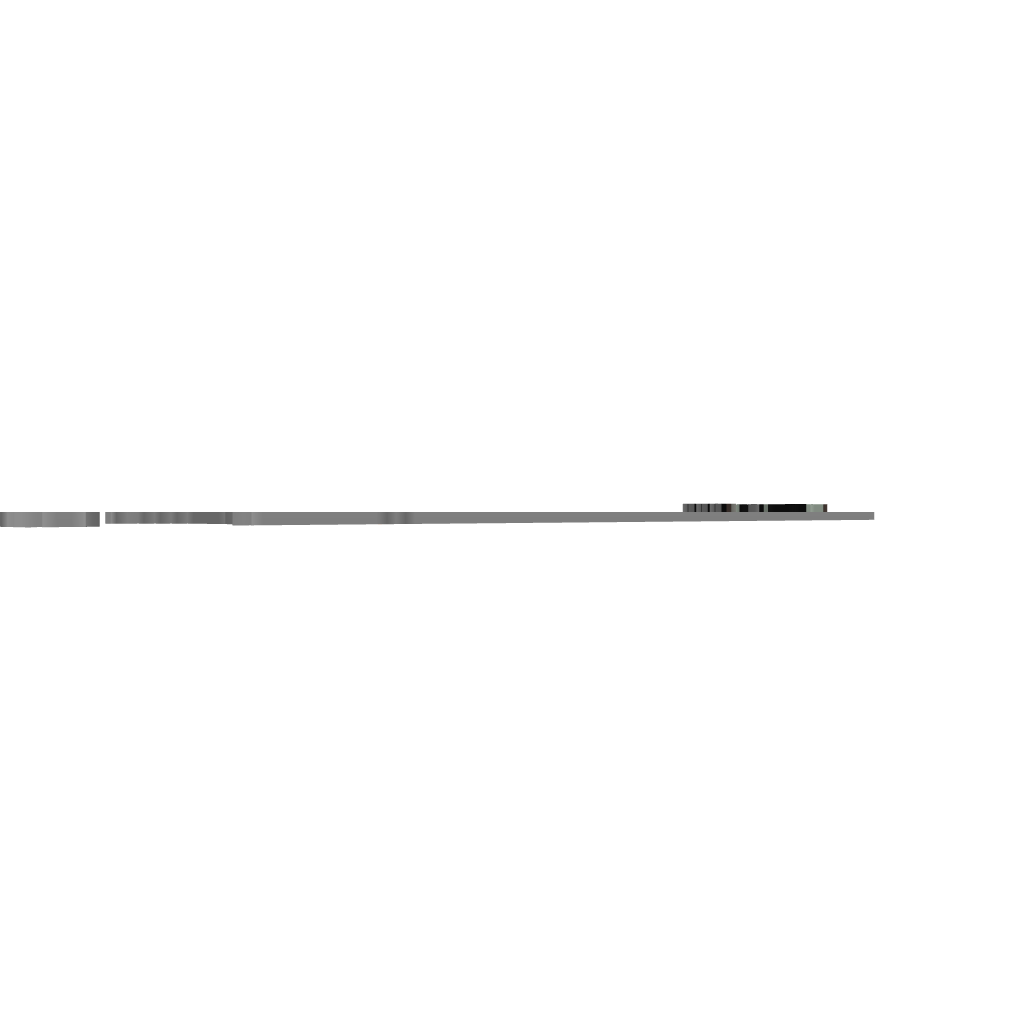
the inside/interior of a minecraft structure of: Sending in the Troops